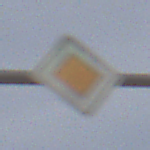
Verkehrszeichen: Vorfahrtsstrasse
Umgebung: Outdoor, Suburban
Tageszeit: MorningAfternoon
Wetter: PartlyCloudy
Licht: Natural
Jahreszeit: NotSpecified
Kontrast: HighContrast